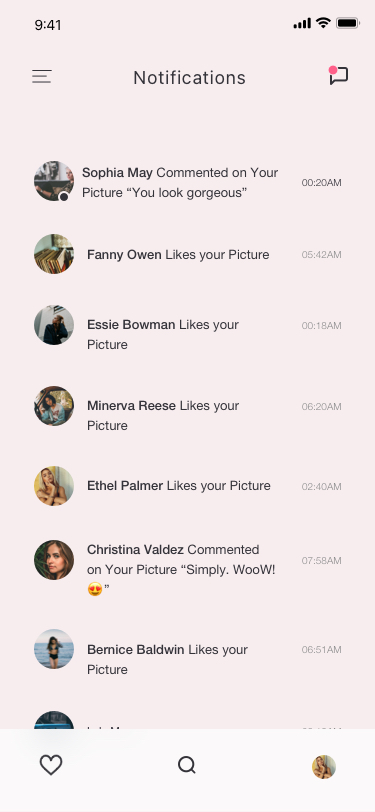
Text in this UI design:
00:20AM
Sophia May Commented on Your Picture “You look gorgeous”
05:42AM
Fanny Owen Likes your Picture
00:18AM
Essie Bowman Likes your Picture
06:20AM
Minerva Reese Likes your Picture
02:40AM
Ethel Palmer Likes your Picture
07:58AM
Christina Valdez Commented on Your Picture “Simply. WooW! 😍”
06:51AM
Bernice Baldwin Likes your Picture
03:12AM
Lela Mann